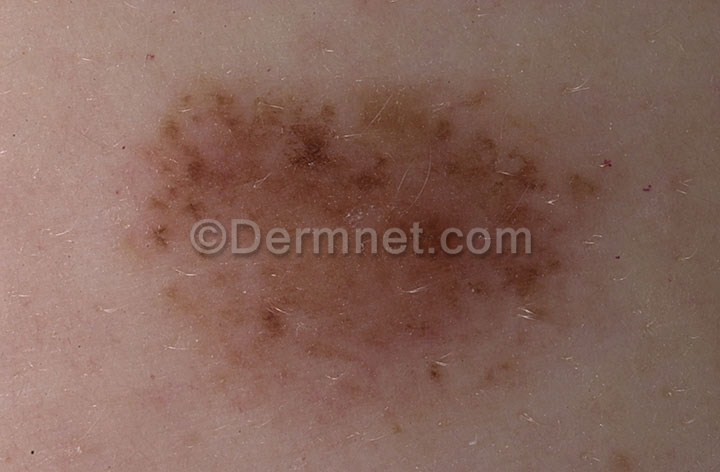
Disease: Melanoma Skin Cancer Nevi and Moles